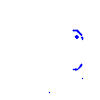
Particle: proton